Question: I've already localized my Xcode Project once, but i don't know how to add more languages. I can't find the "+" button.
I have my .xib and .strings in English and Portuguese.
Here's what i see:
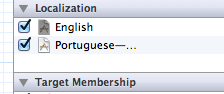
Answer: You have to add the localizations to your project:

Then you can simply select the localizations for each file separately.